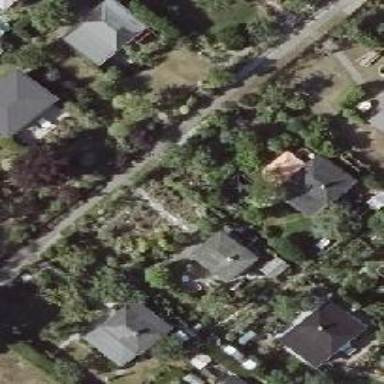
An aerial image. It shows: Plot within allotments.